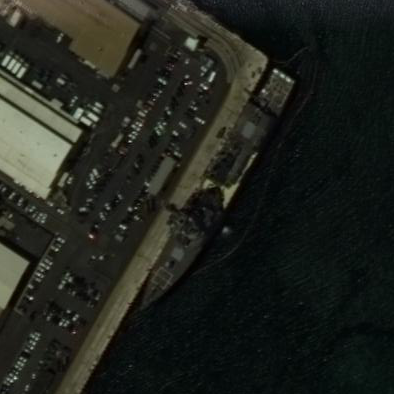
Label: destroyer